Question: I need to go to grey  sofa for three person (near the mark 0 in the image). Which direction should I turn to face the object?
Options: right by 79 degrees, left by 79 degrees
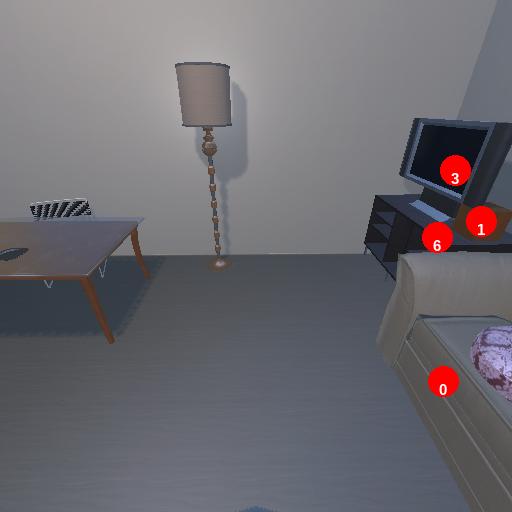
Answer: right by 79 degrees